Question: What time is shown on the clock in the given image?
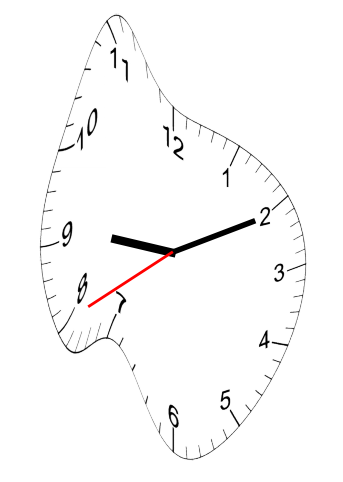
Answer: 09:10:40